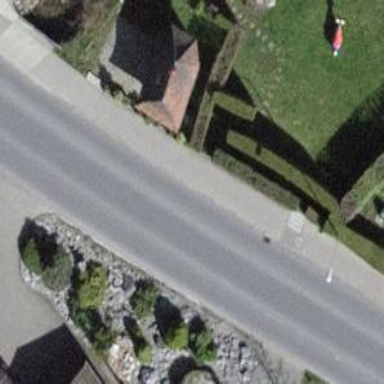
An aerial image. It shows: Hedge barrier.